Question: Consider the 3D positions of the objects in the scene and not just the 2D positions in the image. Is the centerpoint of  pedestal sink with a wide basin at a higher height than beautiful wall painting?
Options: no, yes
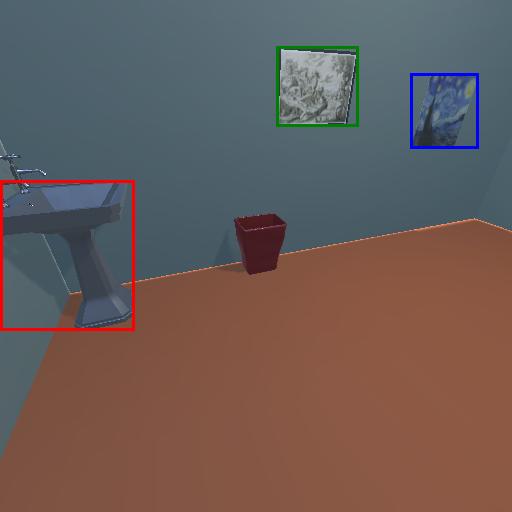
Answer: no